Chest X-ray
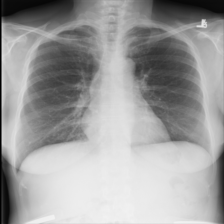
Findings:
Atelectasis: negative
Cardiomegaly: negative
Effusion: negative
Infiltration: negative
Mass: negative
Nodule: negative
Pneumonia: negative
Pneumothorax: negative
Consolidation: negative
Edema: negative
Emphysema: negative
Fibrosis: negative
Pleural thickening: negative
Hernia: negative